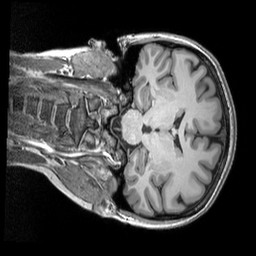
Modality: T1w
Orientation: coronal
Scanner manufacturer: siemens
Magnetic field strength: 3 T
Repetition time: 2.53 s
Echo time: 0.00298 s